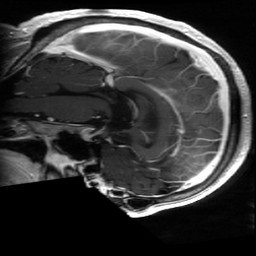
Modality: T1w
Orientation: sagittal
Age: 62
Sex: male
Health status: ill